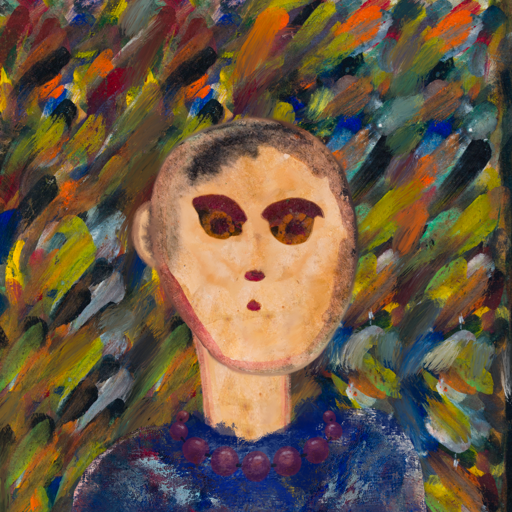
Background: An_Impression, Head And Neck Front: Childish, Face Front: Doll, Bust: Irani, Hair Front: Blank, Head Accessory: Blank, Second Necklace: Blank, Necklace: Irani_2, Baby: Blank